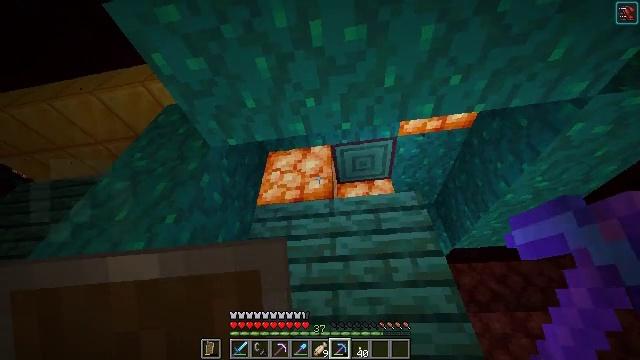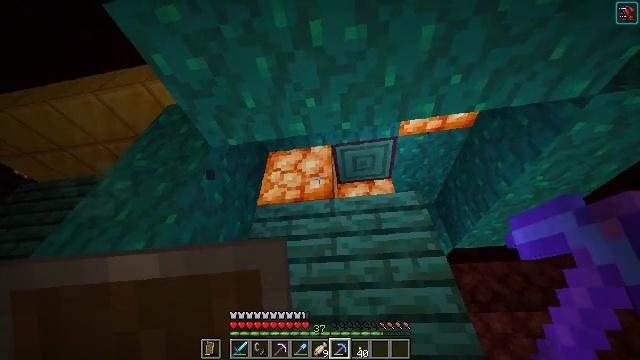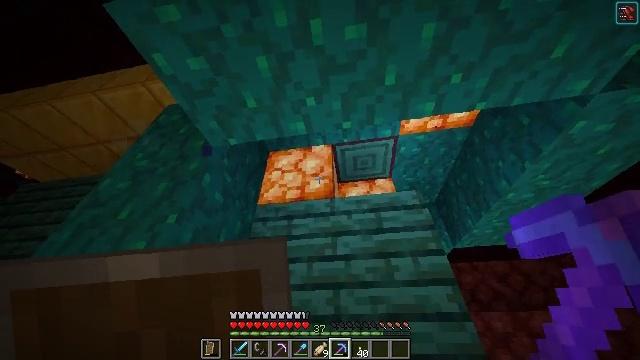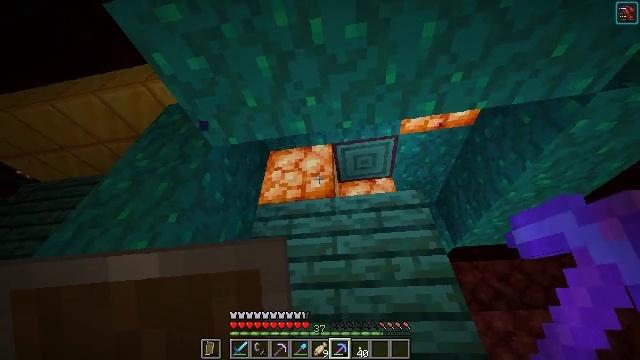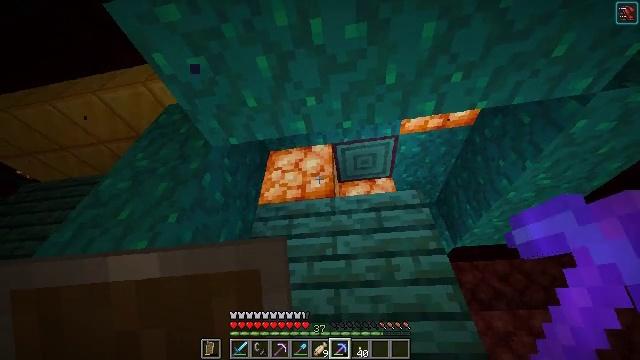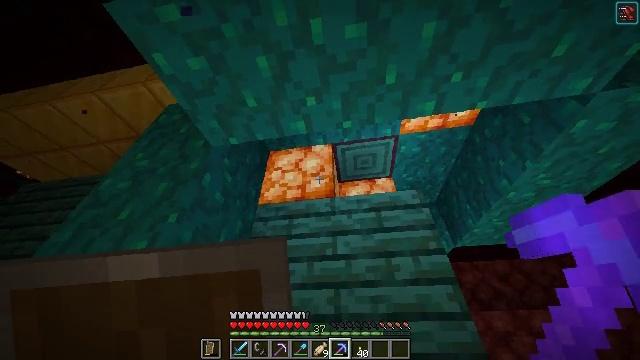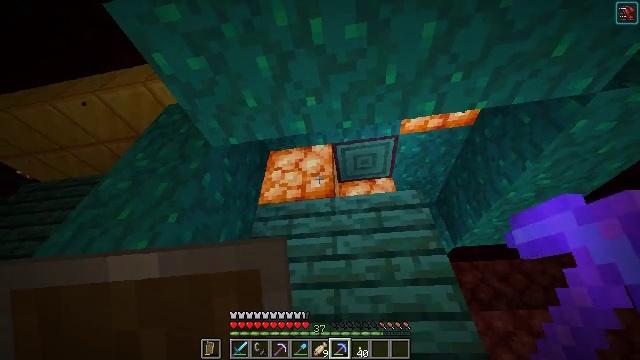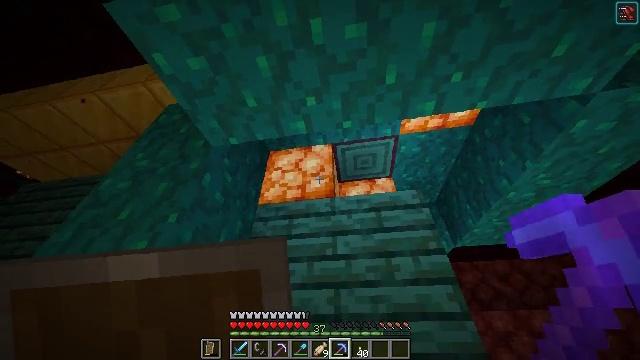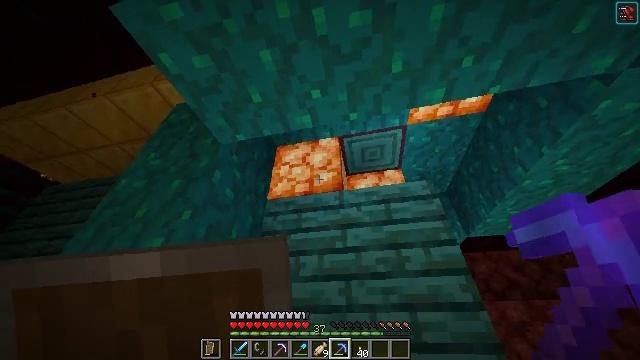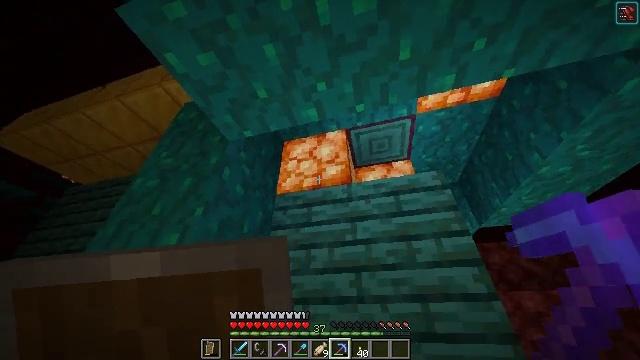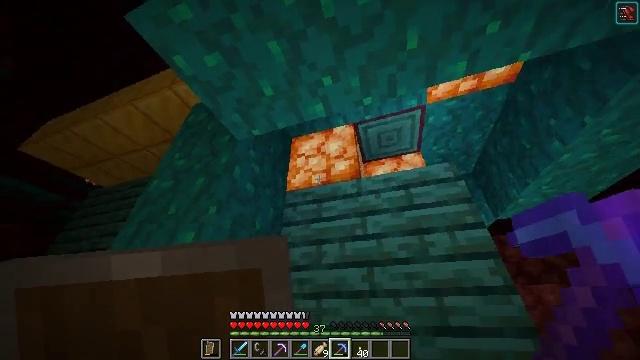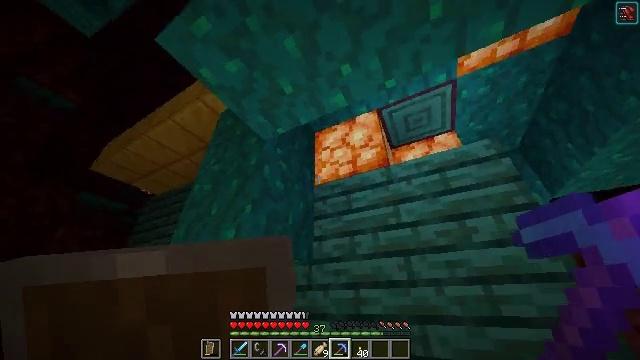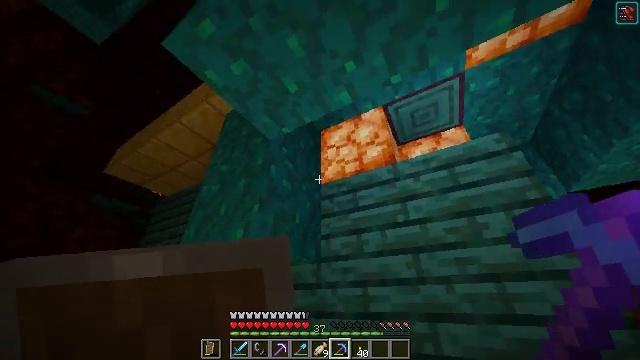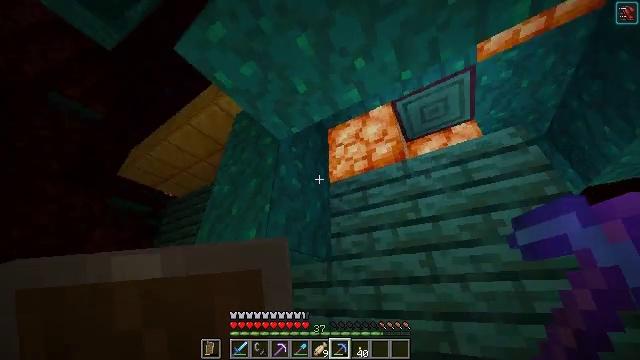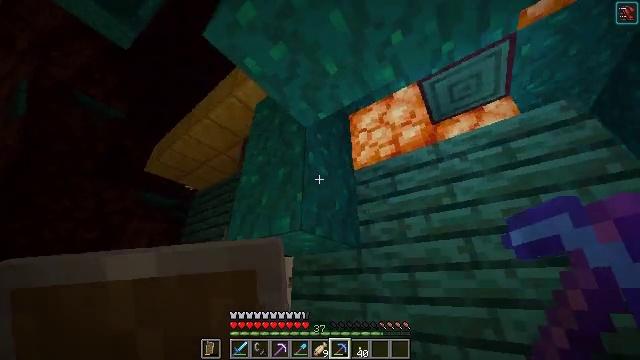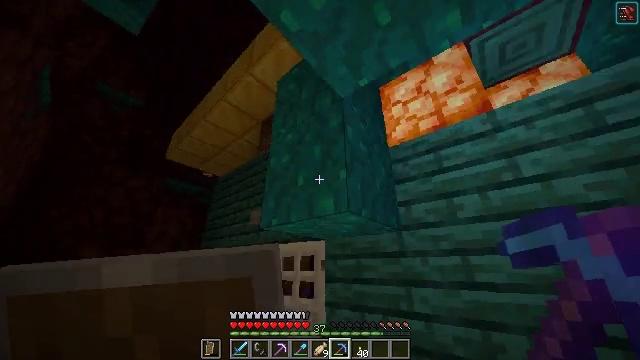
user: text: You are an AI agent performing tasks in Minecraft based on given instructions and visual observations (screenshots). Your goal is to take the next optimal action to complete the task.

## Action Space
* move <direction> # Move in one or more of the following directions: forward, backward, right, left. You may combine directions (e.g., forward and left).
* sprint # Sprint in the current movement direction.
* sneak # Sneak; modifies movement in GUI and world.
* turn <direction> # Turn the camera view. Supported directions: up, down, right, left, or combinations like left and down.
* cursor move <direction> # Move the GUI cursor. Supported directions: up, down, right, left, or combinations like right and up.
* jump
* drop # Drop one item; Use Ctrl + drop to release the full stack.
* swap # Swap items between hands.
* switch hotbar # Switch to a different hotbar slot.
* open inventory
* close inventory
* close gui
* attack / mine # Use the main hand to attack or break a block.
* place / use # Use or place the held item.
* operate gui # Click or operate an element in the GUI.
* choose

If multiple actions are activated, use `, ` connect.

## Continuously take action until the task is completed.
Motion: motion action
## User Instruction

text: Collect crimson fungus by left-clicking.
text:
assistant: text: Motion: no_op
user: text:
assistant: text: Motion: no_op
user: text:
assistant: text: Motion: no_op
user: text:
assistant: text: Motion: no_op
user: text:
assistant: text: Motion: no_op
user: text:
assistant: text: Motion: no_op
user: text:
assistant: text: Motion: no_op
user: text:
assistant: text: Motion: turn left and down
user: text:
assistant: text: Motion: turn left and down
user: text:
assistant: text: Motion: turn left and down
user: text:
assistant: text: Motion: turn left and down
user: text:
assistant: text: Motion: turn left
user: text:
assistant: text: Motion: move left, turn left
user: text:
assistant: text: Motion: move forward and move left, turn left and down
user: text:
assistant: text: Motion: move forward and move left, turn left and down
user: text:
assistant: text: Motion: move forward and move left, turn left and down
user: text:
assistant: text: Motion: move forward and move left, turn left and down
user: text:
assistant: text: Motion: move forward and move left
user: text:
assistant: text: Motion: move forward and move left
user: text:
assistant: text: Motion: move forward and move left, turn down
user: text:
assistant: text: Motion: move forward and move left, turn right and down
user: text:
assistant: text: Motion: move forward and move left, turn right
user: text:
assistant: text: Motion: move forward and move left, turn right
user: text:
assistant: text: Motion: turn right and up
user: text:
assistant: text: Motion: turn right and up
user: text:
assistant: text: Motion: turn right and up
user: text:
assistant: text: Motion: turn right and up
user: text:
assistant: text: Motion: no_op
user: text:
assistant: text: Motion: no_op
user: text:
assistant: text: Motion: no_op